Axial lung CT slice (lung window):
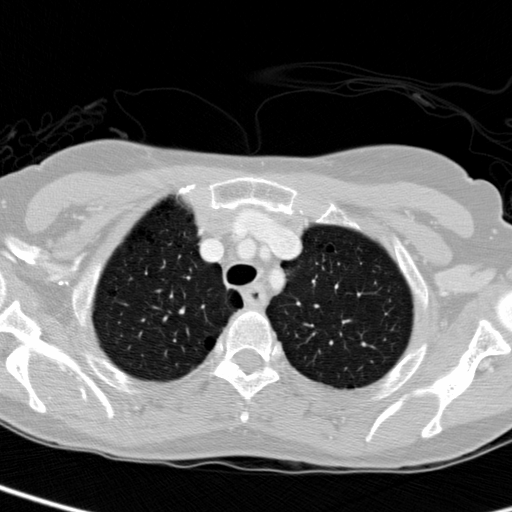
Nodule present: no